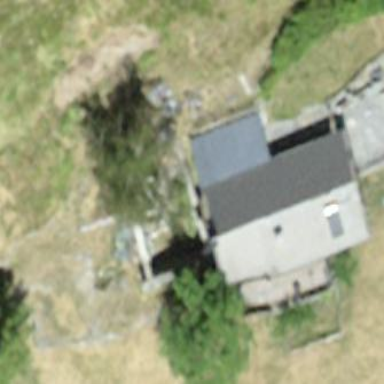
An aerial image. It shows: Simple and straightforward house.